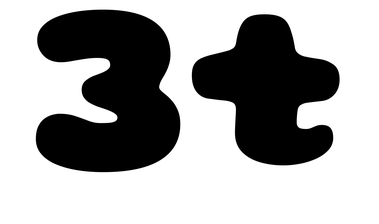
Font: Gluten_Black